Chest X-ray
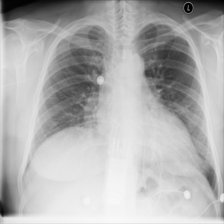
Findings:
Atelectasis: negative
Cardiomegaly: negative
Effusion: negative
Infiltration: positive
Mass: negative
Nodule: negative
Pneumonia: negative
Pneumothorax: negative
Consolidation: negative
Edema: negative
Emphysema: negative
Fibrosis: negative
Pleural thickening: negative
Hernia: negative